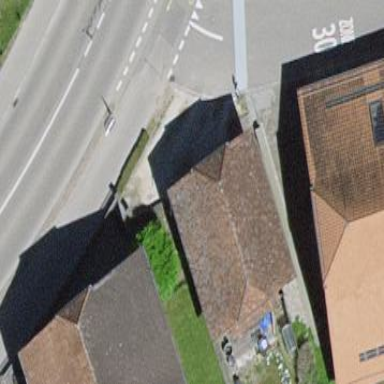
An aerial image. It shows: Barn.